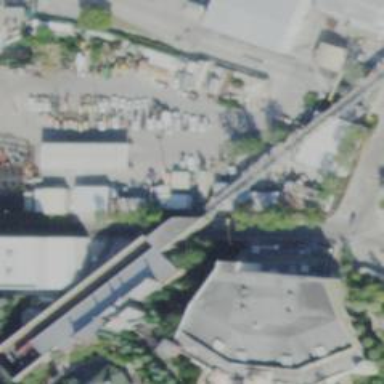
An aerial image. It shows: Footway road on viaduct.